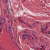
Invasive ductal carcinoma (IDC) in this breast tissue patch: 0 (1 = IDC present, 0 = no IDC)